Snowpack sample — Rabbit Ears Pass, Jackson County, Colorado, USA (12/17/25, 1:08 PM MST)
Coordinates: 40.387, -106.625
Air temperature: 34 °F
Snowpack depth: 46 cm
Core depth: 10 cm
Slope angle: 6°, slope face: 165°
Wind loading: medium
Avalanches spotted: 0
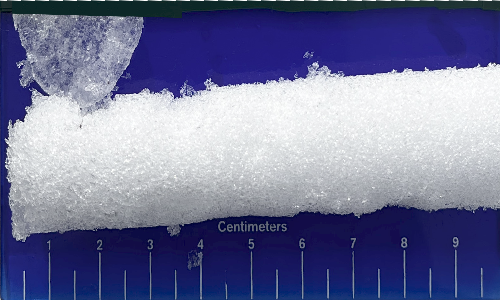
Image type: core
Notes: No avalanches spotted nearby, although collected in a meadowy area with minimal risk on this face of the pass.